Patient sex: M
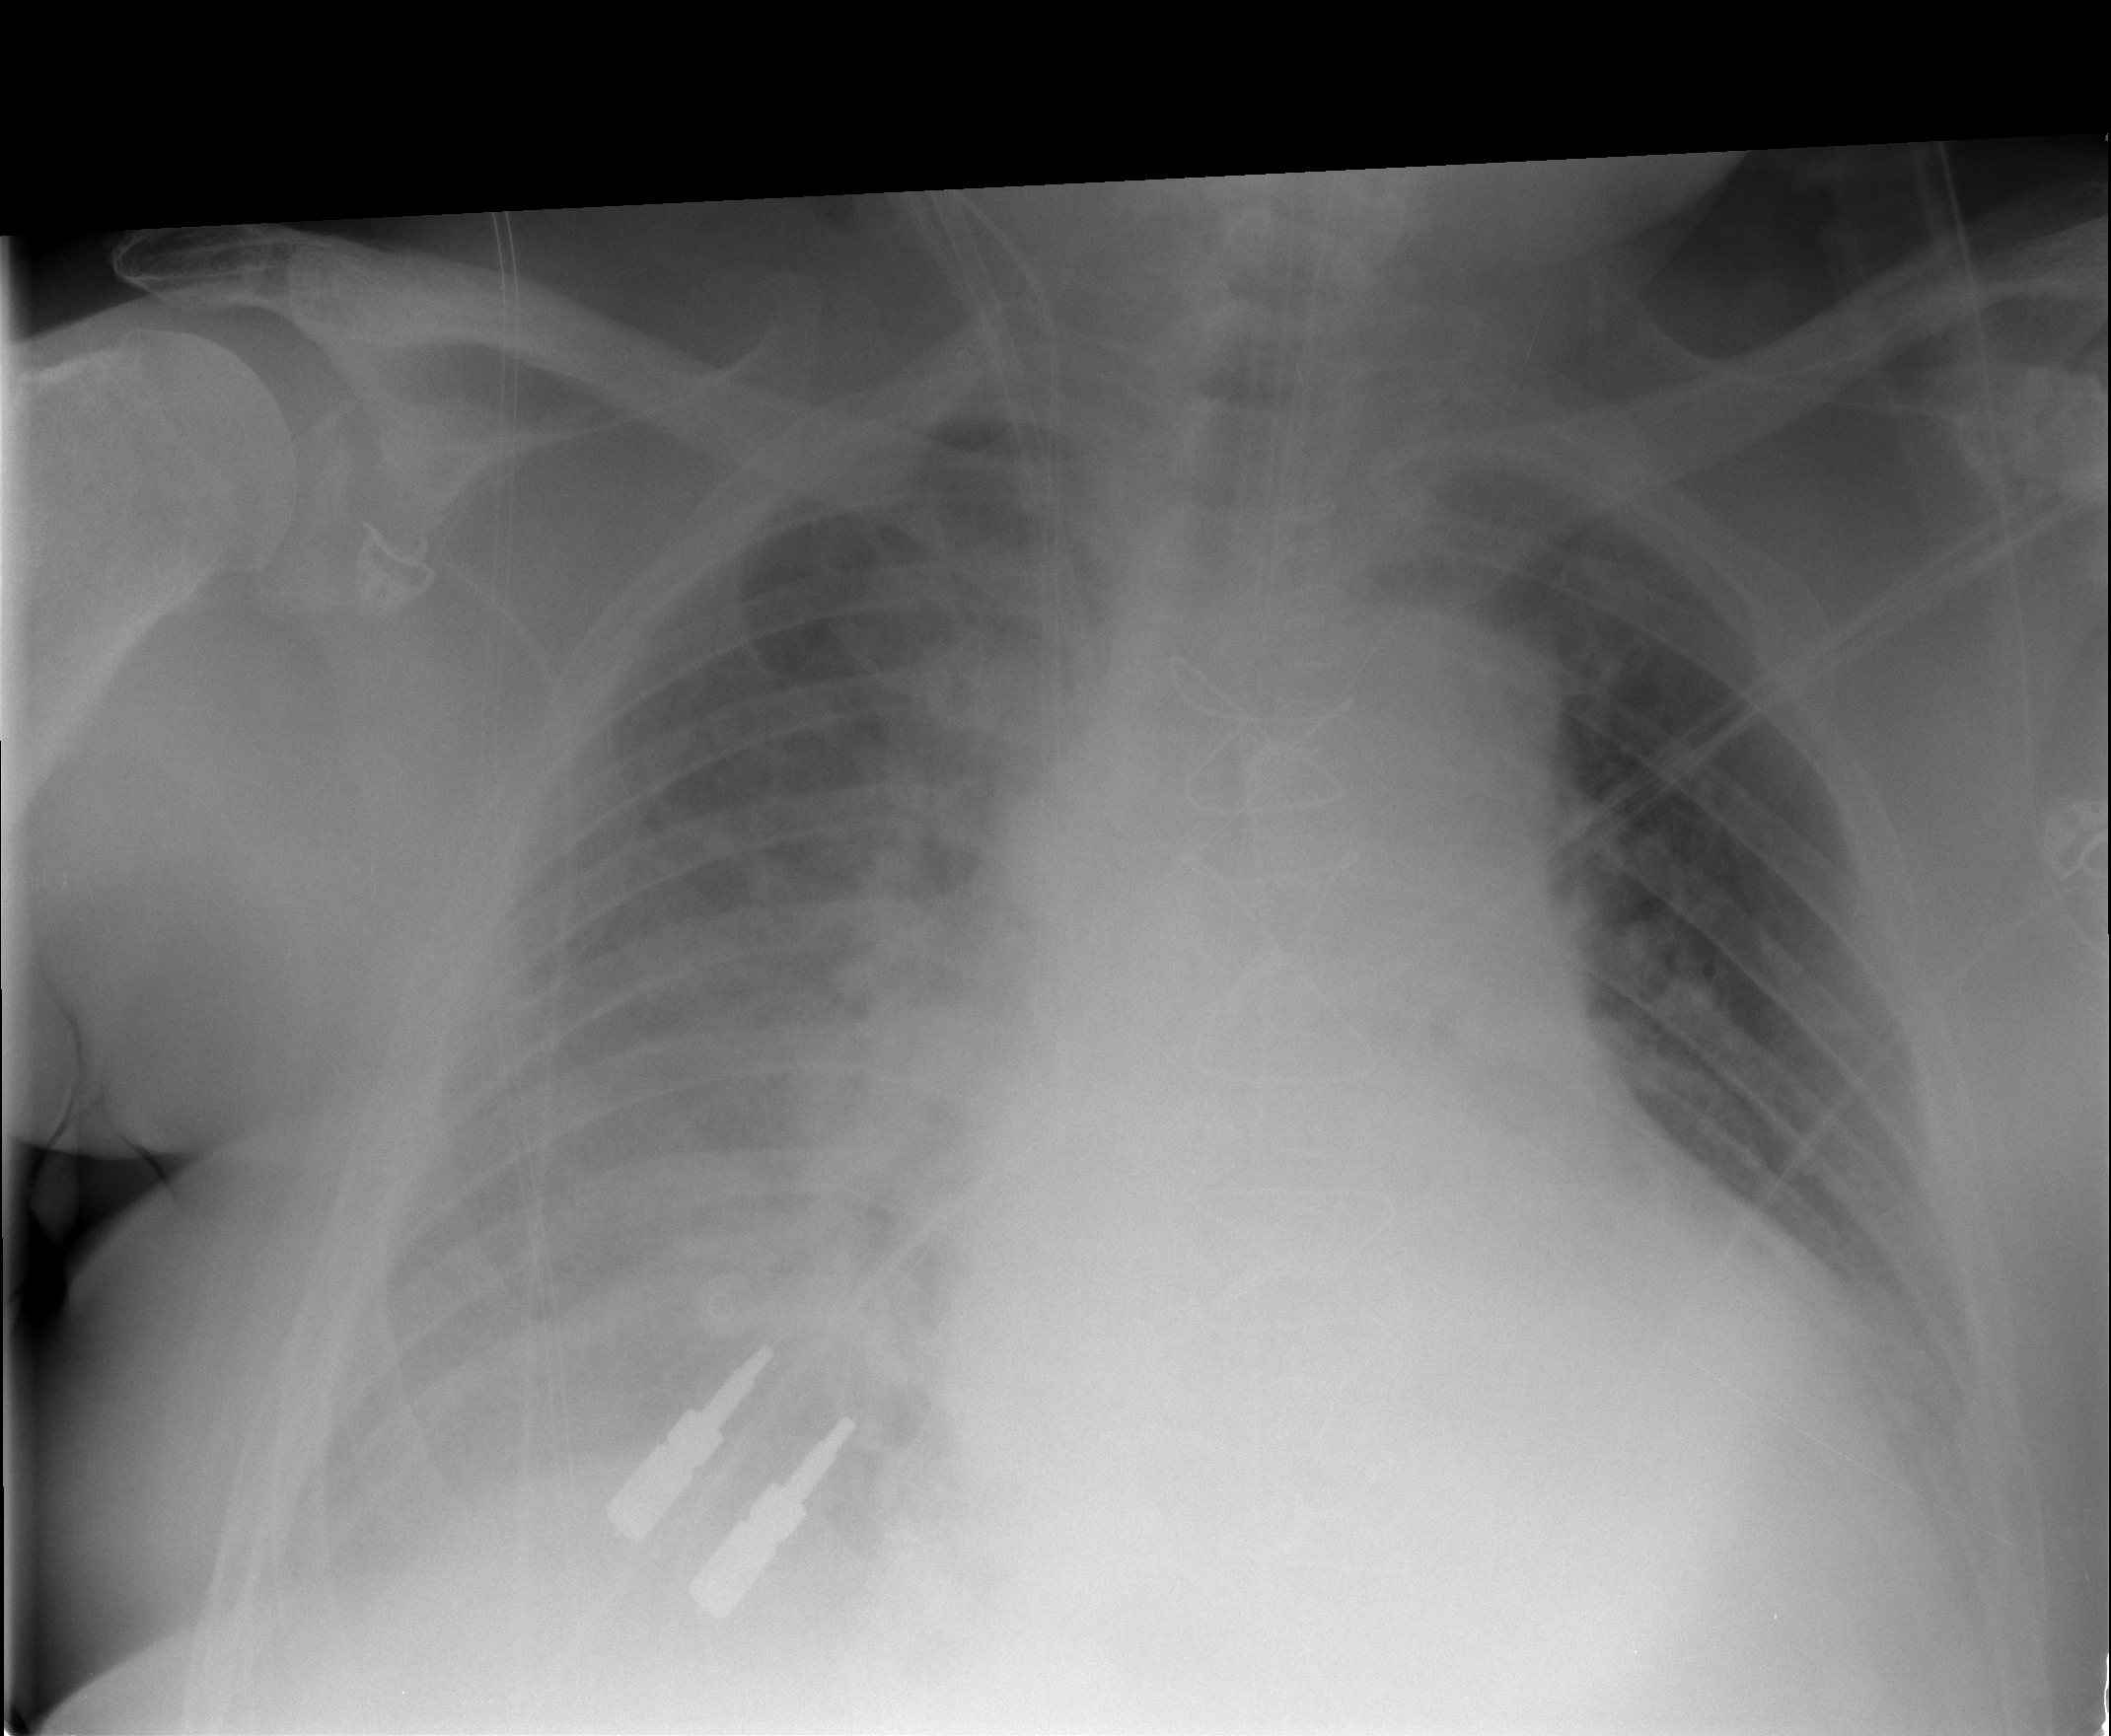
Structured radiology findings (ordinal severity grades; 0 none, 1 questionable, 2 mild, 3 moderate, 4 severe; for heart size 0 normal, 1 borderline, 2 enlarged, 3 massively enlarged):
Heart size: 2
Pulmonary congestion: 2
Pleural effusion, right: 3
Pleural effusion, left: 2
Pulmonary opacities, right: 0
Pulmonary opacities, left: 0
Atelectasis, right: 2
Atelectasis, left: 2